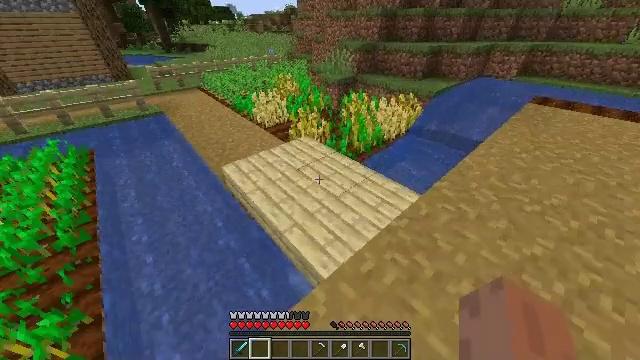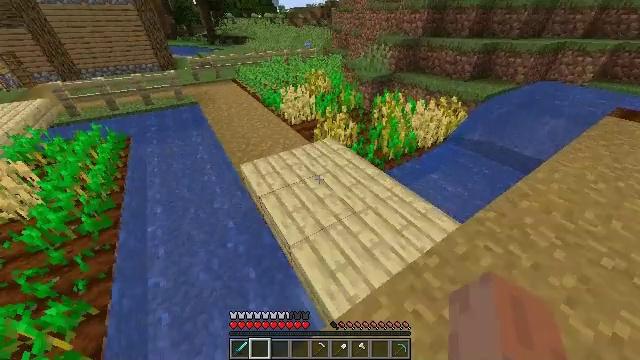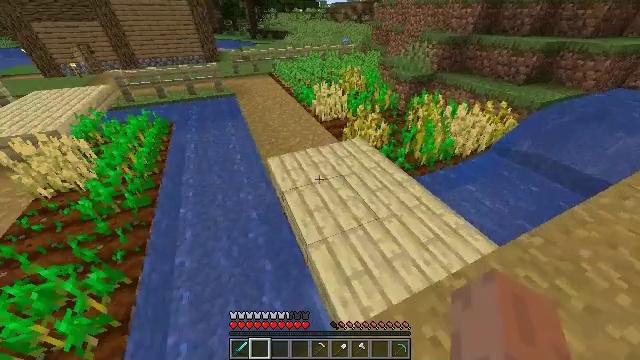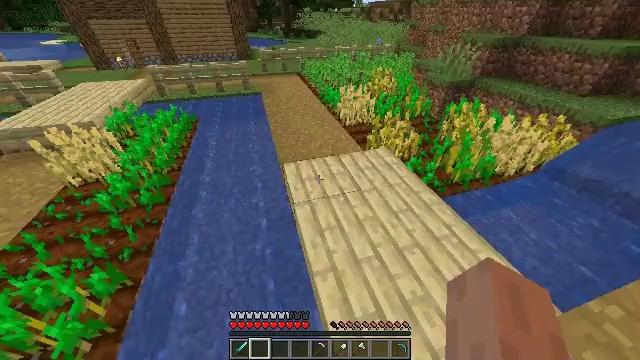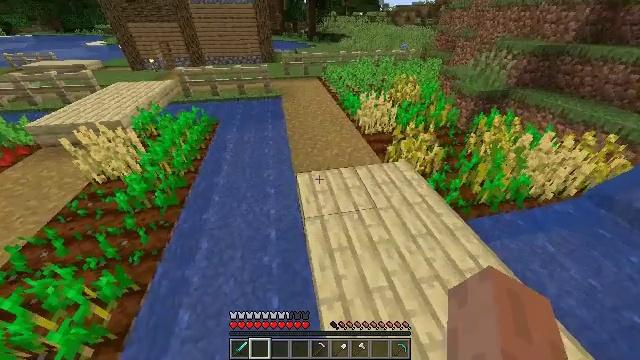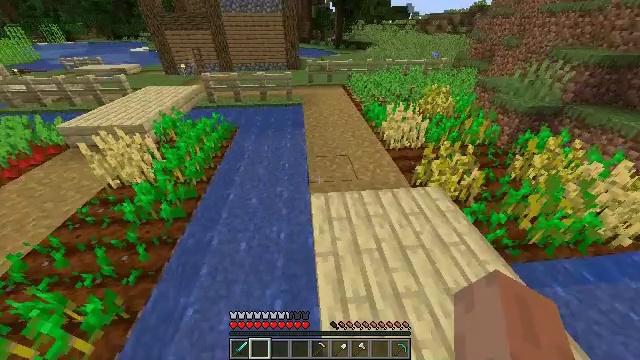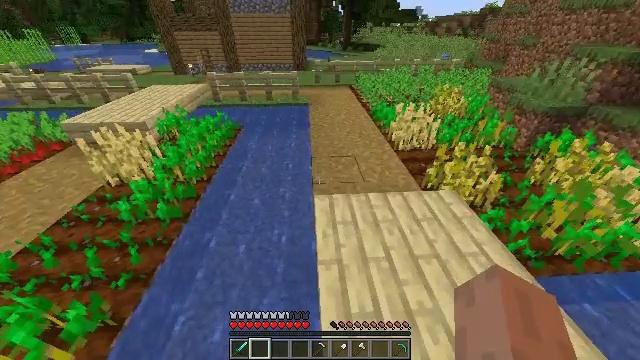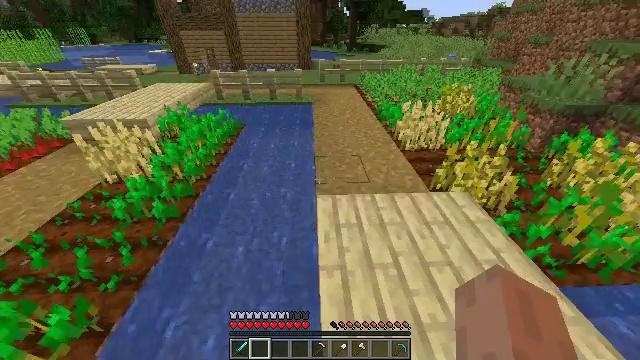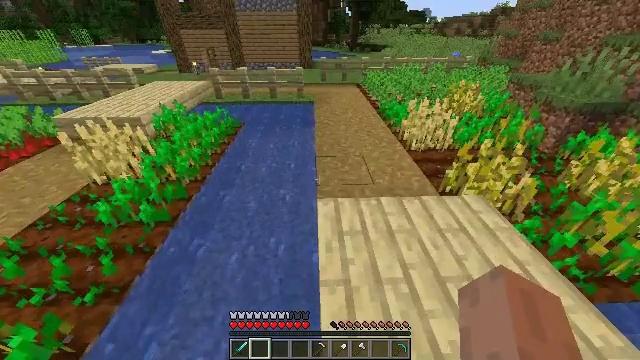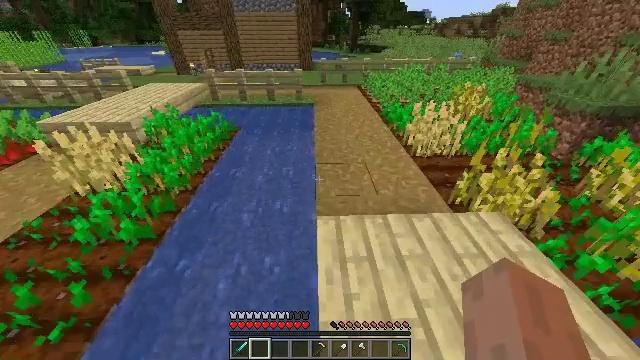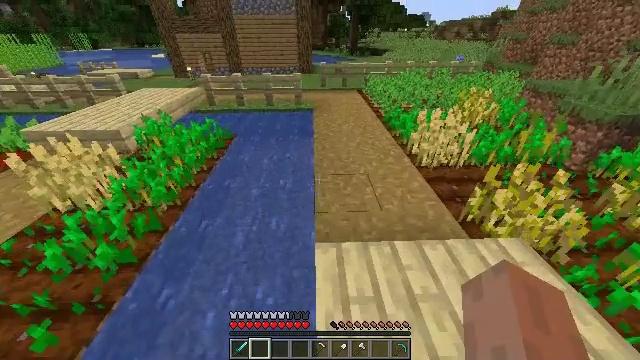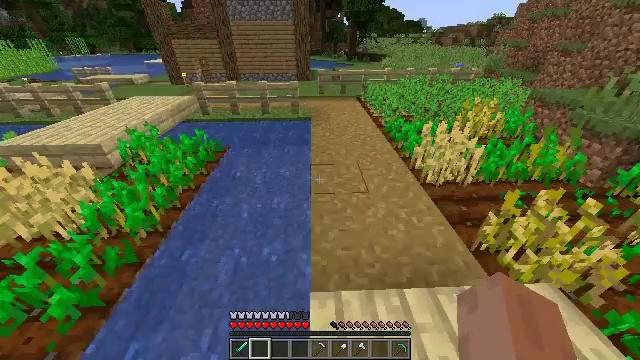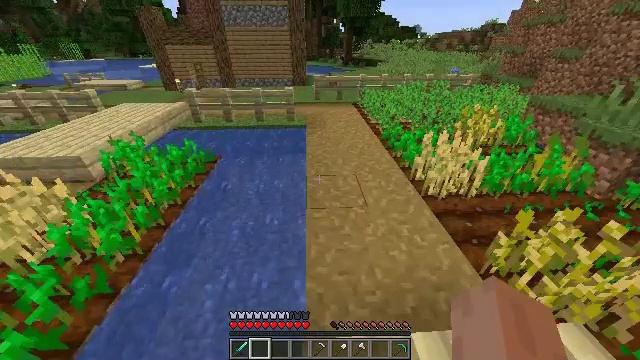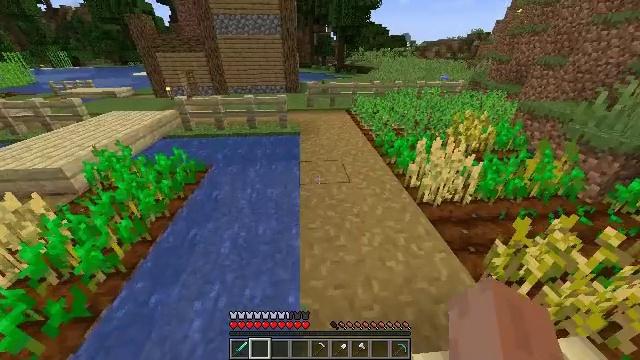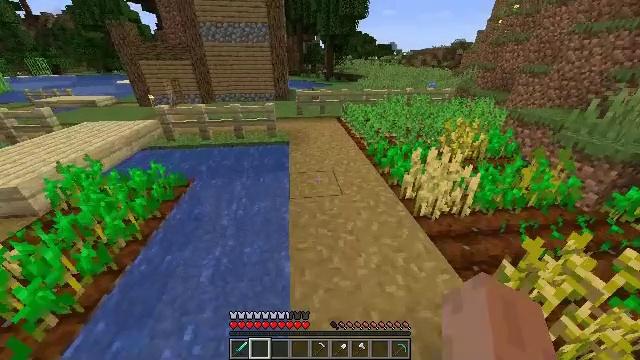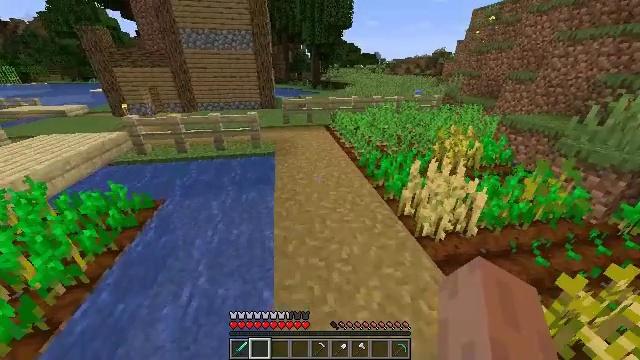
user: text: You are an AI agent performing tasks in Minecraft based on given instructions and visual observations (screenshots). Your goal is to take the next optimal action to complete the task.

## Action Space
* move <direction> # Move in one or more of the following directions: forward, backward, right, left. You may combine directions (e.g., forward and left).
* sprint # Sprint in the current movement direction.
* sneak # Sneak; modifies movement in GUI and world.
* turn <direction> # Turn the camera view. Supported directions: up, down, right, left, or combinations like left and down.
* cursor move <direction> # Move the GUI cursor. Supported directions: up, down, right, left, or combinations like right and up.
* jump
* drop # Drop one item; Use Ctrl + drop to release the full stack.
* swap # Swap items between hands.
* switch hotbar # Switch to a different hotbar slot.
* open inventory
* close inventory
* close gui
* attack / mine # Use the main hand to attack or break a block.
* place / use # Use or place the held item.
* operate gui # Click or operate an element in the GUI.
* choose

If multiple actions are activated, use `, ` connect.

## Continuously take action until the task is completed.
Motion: motion action
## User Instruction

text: Catch and defeat a cod.
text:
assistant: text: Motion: move forward, turn left and down
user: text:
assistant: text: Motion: move forward, turn left
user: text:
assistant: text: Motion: move forward, turn left
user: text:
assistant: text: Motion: move forward, turn left
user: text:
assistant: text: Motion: move forward, turn left and up
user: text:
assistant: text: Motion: move forward, turn left
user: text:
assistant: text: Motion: move forward, turn left
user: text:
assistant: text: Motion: move forward
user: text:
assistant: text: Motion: move forward
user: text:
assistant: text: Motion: move forward
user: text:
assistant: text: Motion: move forward, turn up
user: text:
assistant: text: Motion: move forward, turn up
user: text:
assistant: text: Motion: move forward, turn right and up
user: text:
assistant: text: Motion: move forward, turn right and up
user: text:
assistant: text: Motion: move forward, turn right and up
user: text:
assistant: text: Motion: move forward, turn right
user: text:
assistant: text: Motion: move forward
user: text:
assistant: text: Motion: move forward
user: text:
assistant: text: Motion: move forward
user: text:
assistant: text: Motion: move forward
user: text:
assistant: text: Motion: move forward
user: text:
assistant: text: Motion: move forward
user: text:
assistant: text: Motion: move forward
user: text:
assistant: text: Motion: move forward, turn right
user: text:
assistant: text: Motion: move forward, turn right
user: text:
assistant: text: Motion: move forward, turn right
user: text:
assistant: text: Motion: move forward and move left, turn right
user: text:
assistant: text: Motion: move forward and move left, turn right
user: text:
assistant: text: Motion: move forward and move left, turn right
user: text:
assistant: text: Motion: move forward and move left, turn right